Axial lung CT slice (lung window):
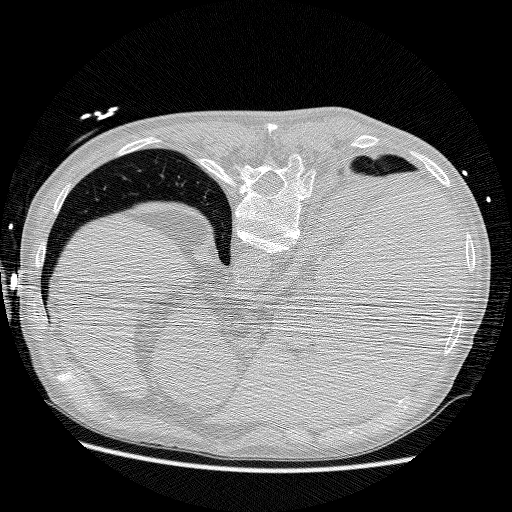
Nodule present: no